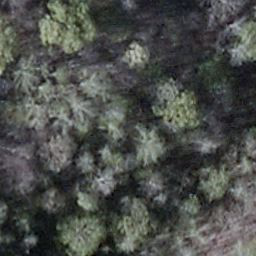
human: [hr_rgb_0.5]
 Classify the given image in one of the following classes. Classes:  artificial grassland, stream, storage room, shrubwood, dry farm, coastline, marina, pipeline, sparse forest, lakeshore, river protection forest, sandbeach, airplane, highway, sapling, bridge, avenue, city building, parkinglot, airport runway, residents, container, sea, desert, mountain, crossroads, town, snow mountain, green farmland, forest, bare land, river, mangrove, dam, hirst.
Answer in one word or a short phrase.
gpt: shrubwood